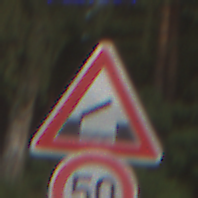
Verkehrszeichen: BeweglicheBruecke
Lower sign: Geschwindigkeit50
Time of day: SunriseSunset
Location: Outdoor (Nature)
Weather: PartlyCloudy
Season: NotSpecified
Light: Natural